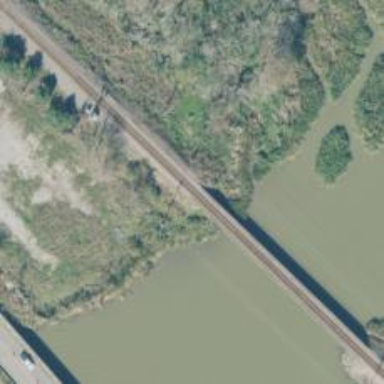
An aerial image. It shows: Bridge over railway line.